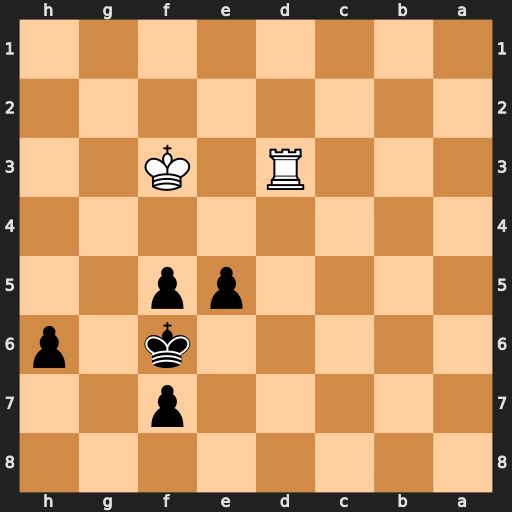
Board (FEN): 8/5p2/5k1p/4pp2/8/3R1K2/8/8
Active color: b
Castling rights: -
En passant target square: -
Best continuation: e4+ Ke2 exd3+